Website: macys
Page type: billing-address
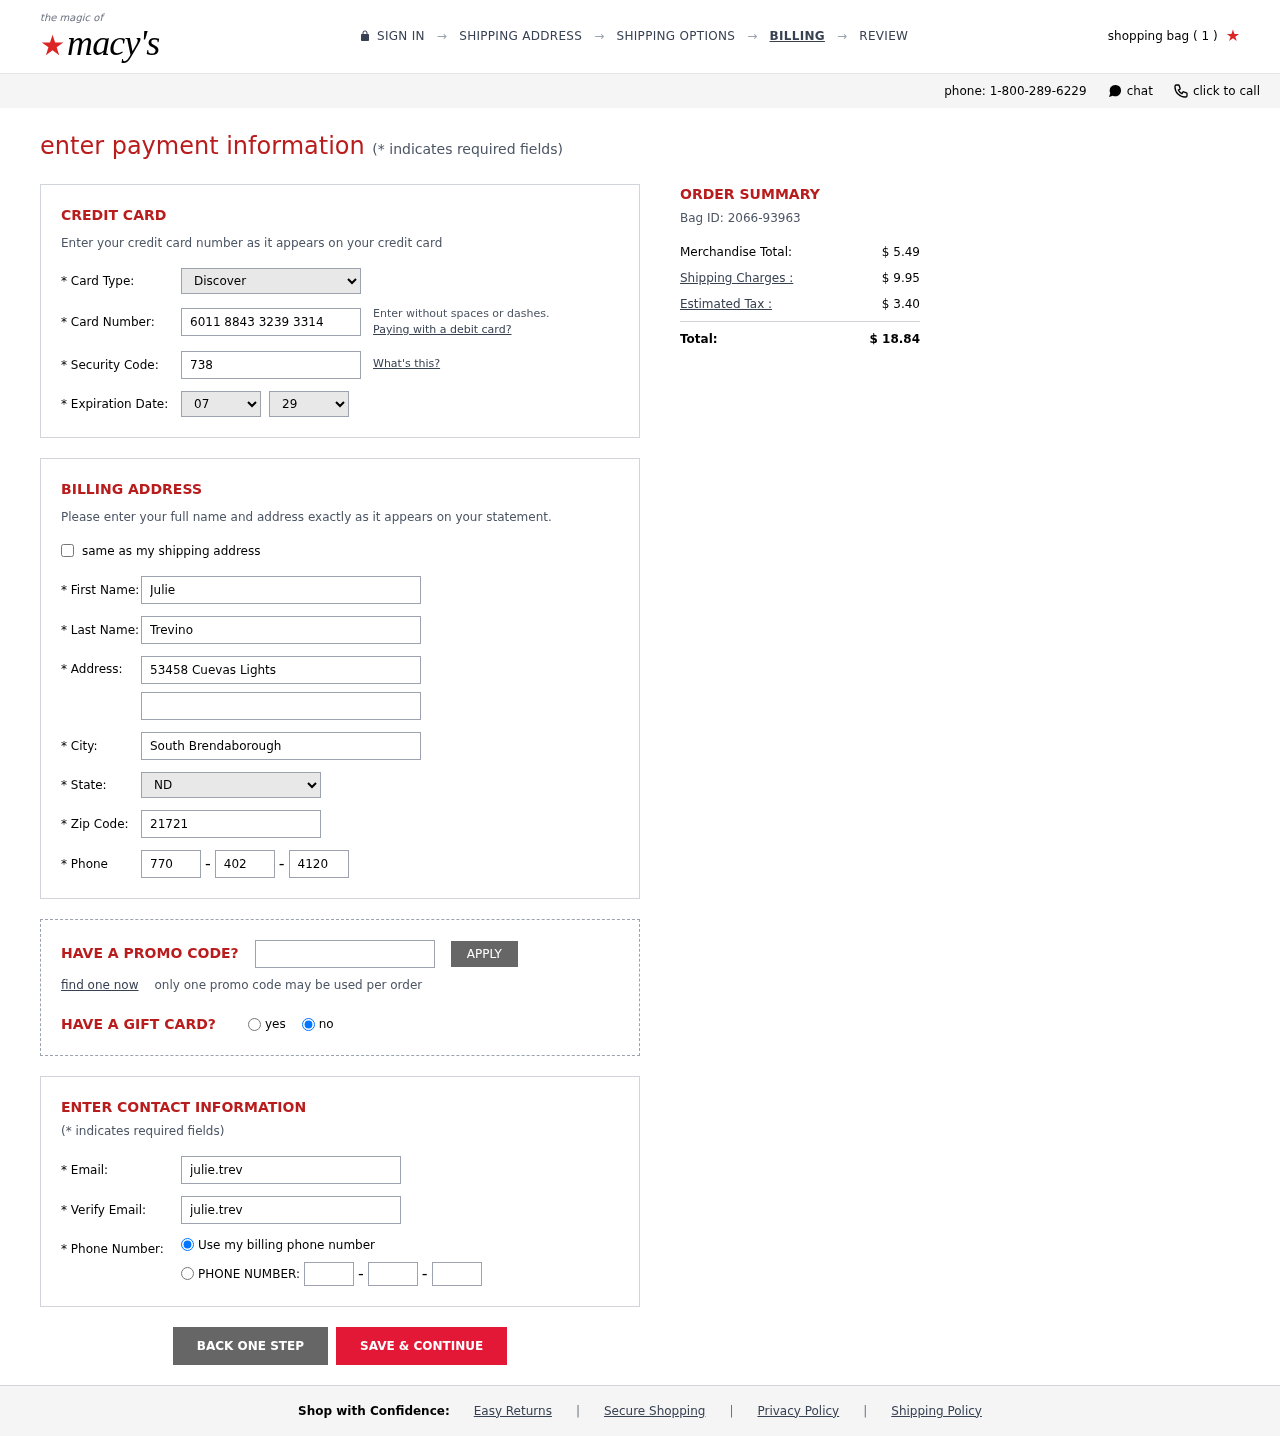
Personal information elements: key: PII_CARD_CVV
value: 738
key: PII_CARD_EXPIRY_MONTH
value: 07
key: PII_CARD_EXPIRY_YEAR
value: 29
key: PII_CARD_NUMBER
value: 6011 8843 3239 3314
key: PII_CARD_TYPE
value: Discover
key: PII_CITY
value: South Brendaborough
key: PII_EMAIL
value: julie.trevino@gmail.com
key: PII_FIRSTNAME
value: Julie
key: PII_LASTNAME
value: Trevino
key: PII_PHONE_AREA
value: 770
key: PII_PHONE_PREFIX
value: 402
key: PII_PHONE_SUFFIX
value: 4120
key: PII_POSTCODE
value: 21721
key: PII_STATE_ABBR
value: ND
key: PII_STREET
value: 53458 Cuevas Lights
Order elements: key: ORDER_NUM_ITEMS
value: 1
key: ORDER_ID
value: Bag ID: 2066-93963
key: ORDER_SUBTOTAL
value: $ 5.49
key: ORDER_SHIPPING_COST
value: $ 9.95
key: ORDER_TAX
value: $ 3.40
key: ORDER_TOTAL
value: $ 18.84